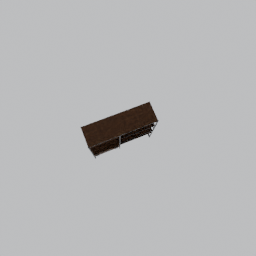
Label: furniture